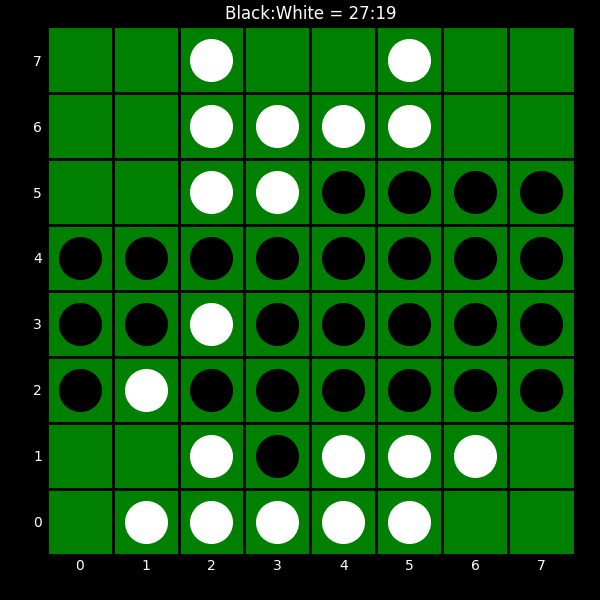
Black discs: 27
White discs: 19